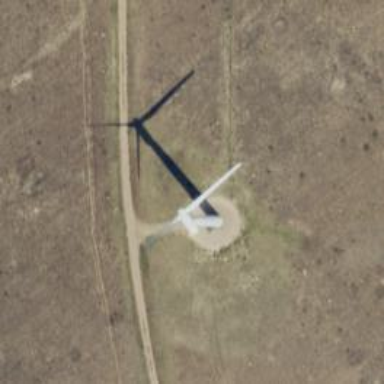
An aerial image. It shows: Wind turbine generating power.